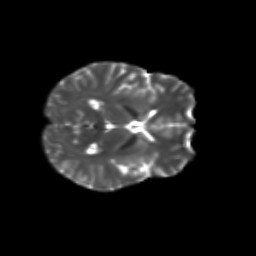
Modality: T2w
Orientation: axial
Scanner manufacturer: siemens
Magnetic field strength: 3 T
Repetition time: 9.2 s
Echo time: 0.084 s